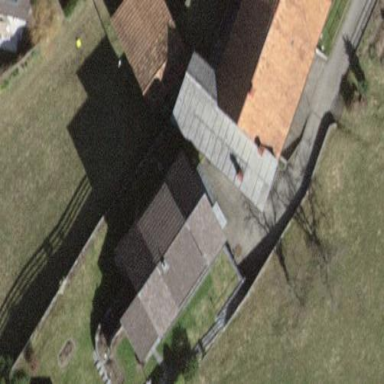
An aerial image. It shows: Simple and straightforward house.